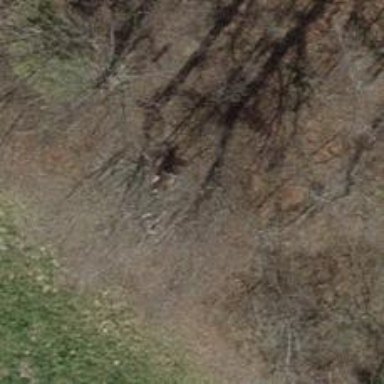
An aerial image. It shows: Bench.